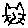
Label: cat